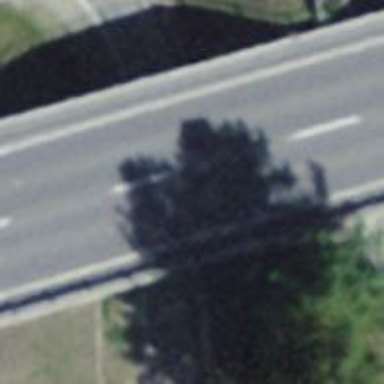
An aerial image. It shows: Tunnel path with asphalt surface.